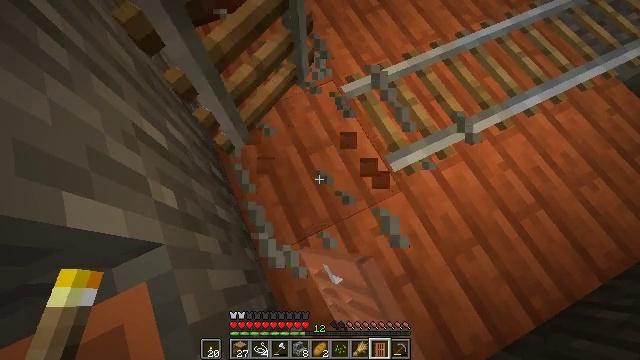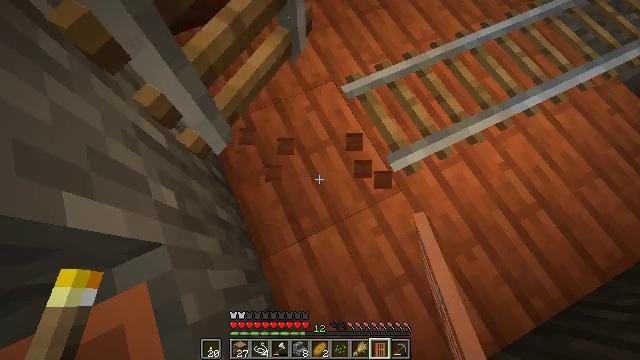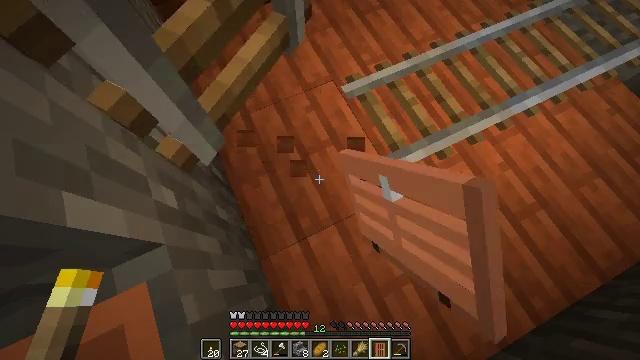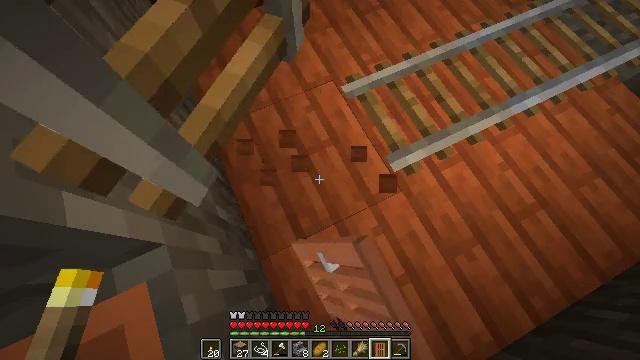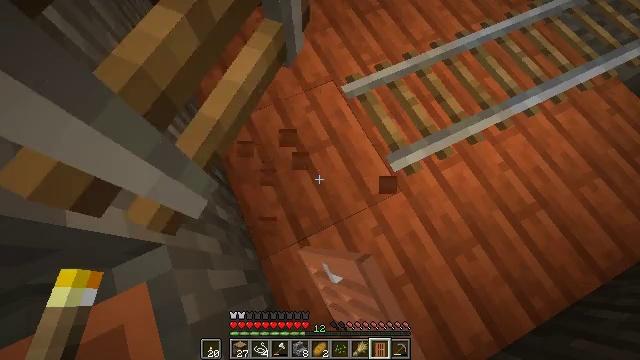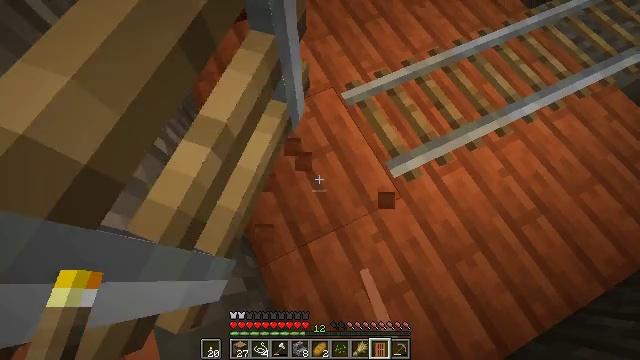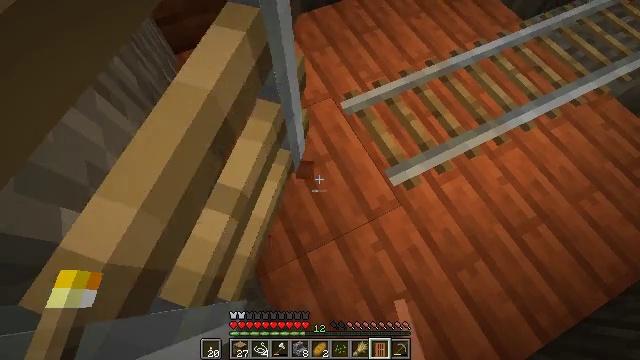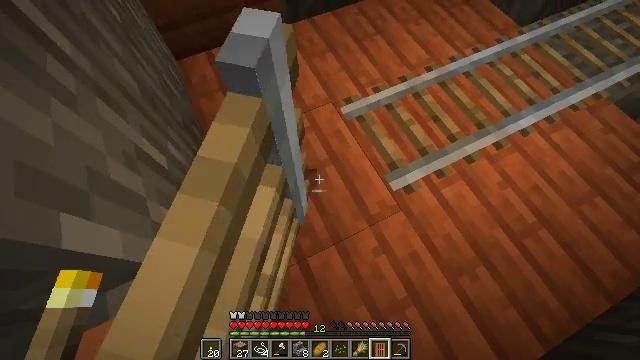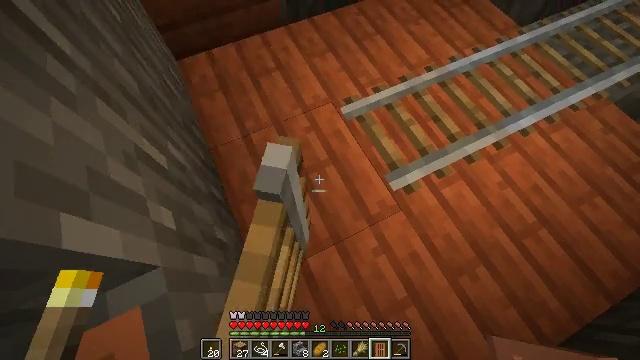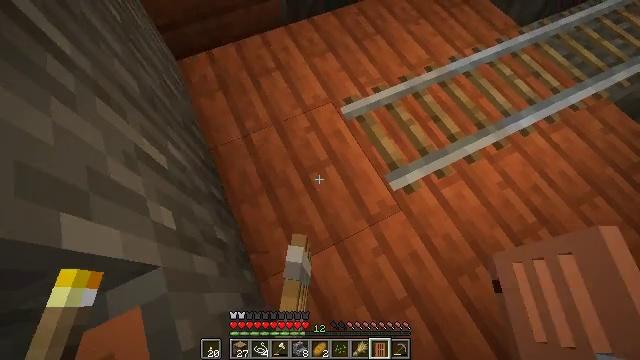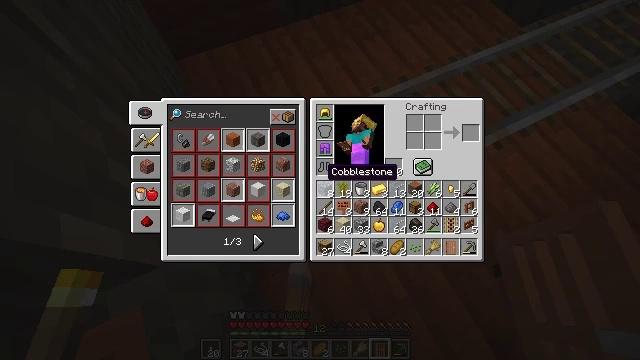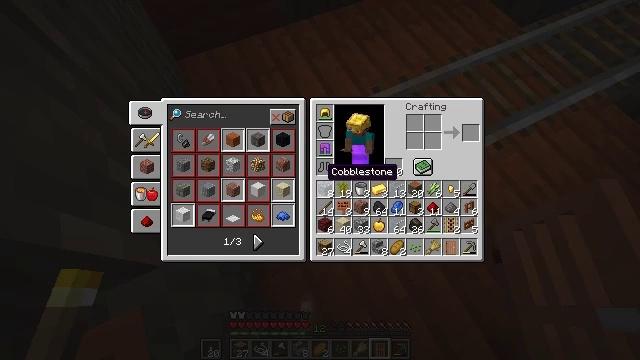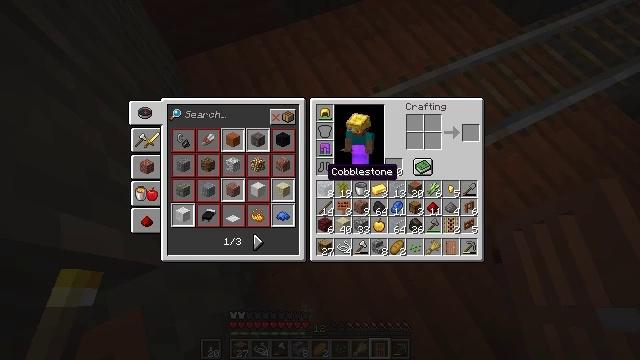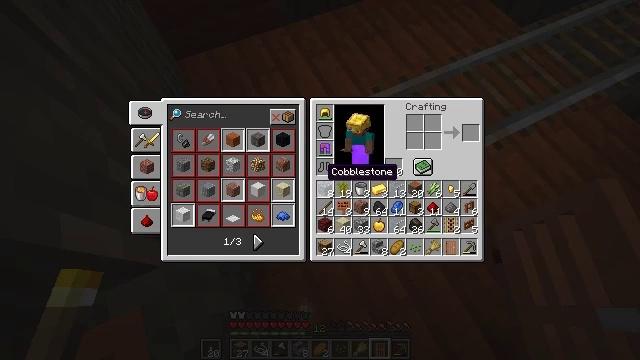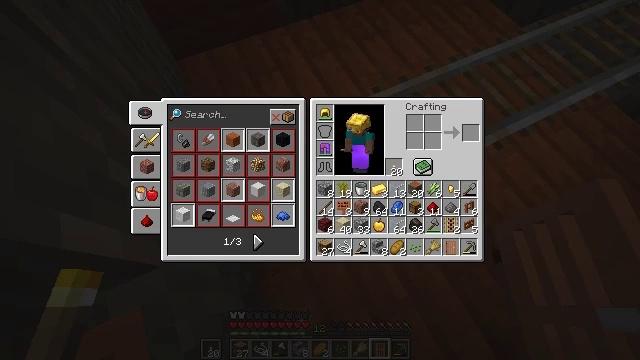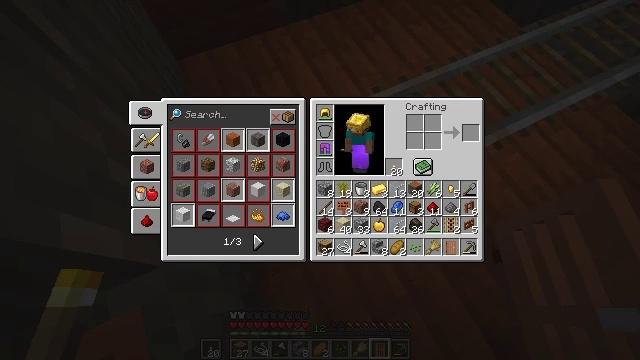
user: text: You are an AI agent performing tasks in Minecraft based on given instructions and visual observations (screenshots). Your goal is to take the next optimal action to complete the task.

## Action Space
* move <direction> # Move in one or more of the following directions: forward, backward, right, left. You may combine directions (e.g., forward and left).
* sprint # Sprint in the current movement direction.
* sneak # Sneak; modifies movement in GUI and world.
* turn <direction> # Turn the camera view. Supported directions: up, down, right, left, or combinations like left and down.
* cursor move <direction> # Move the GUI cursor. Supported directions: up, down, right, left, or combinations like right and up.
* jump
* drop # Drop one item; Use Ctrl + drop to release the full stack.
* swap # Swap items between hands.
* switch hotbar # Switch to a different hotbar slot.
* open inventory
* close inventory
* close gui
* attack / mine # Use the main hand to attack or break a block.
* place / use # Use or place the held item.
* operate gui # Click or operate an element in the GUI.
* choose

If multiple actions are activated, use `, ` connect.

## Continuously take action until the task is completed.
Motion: motion action
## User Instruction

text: Remove an acacia door from the inventory.
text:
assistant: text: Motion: attack / mine
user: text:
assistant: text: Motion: attack / mine
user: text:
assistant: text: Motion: attack / mine
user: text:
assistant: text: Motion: attack / mine
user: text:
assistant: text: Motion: turn up
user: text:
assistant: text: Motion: turn up
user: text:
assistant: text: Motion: turn up
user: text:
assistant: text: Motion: no_op
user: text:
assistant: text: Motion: no_op
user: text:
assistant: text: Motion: open inventory
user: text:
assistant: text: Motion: open inventory
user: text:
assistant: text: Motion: open inventory
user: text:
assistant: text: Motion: no_op
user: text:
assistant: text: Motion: no_op
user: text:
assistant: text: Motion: cursor move right
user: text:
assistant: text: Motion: cursor move right
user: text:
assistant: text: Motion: cursor move right
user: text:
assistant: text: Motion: cursor move right
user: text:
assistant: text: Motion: cursor move right
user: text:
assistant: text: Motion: cursor move right
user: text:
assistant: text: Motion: cursor move right
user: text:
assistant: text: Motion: cursor move right
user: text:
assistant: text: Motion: cursor move right
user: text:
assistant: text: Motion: cursor move right
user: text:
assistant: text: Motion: cursor move right and down
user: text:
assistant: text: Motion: no_op
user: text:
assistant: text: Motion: no_op
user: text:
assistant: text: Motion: no_op
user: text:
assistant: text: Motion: no_op
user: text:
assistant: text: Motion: no_op